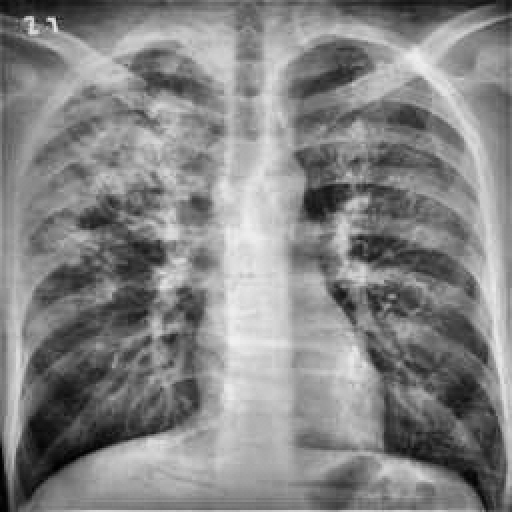
Finding: TUBERCULOSIS